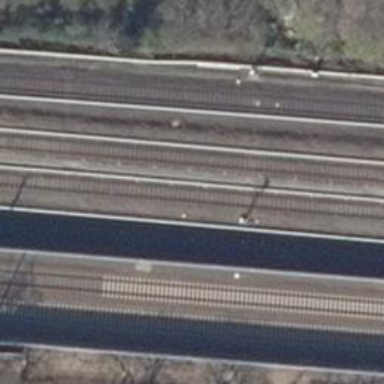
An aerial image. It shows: Railway signal.